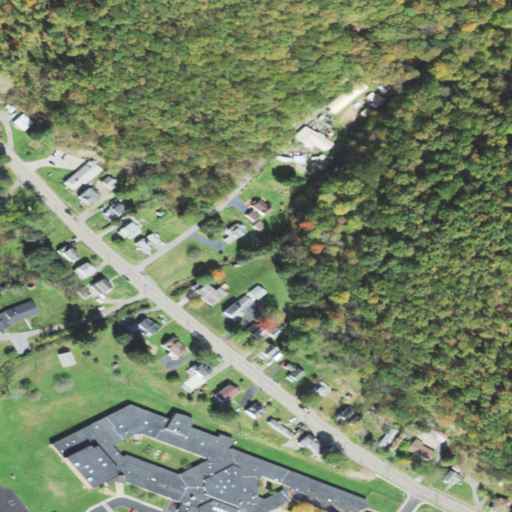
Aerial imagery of valley in Pennsylvania named Wheaton Hollow containing deciduous forest, low intensity development, open development, medium intensity development, mixed forest, pasture, high intensity development, and woody wetlands